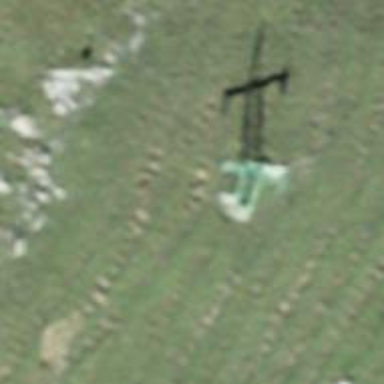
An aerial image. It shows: Pylon used for aerialway.